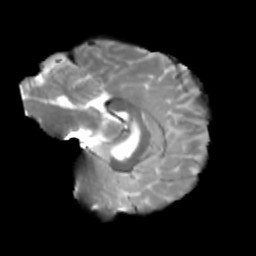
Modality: T2w
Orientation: sagittal
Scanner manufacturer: siemens
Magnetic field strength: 3 T
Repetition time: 4 s
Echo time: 0.0594 s